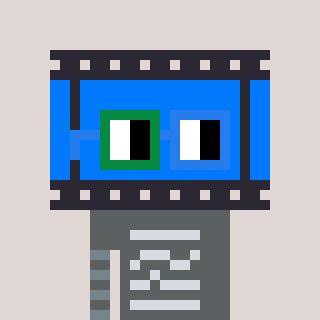
a pixel art character with square green and blue glasses, a film strip-shaped head and a blue-colored body on a warm background